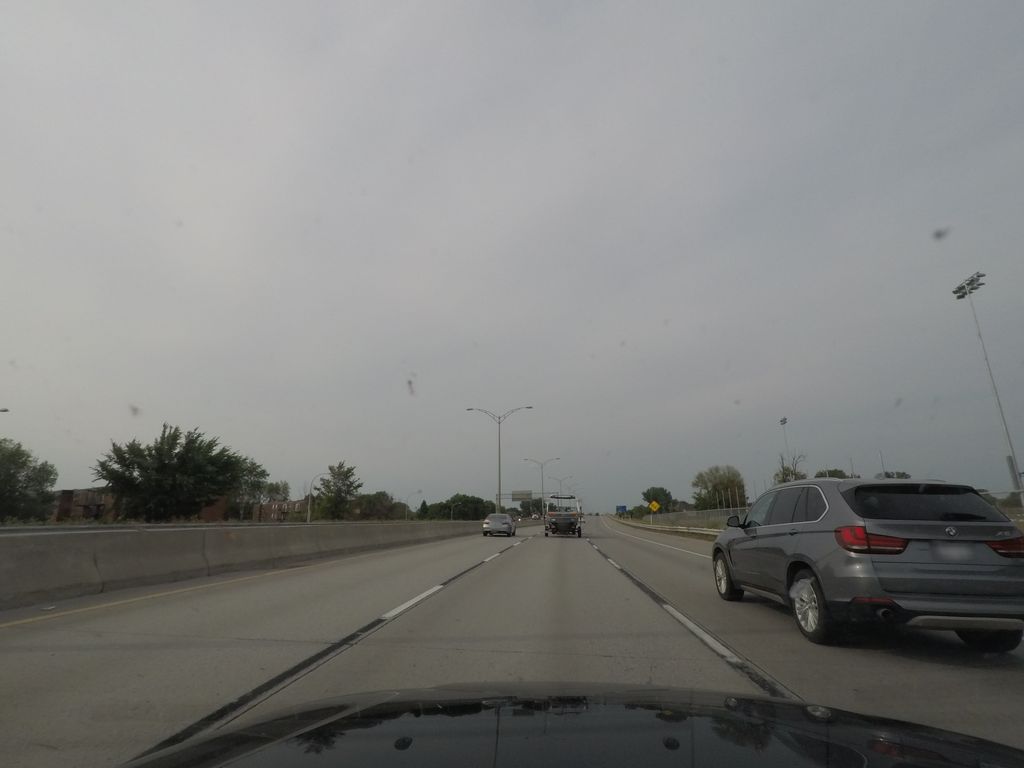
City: montreal